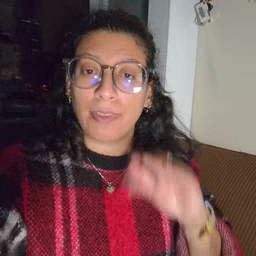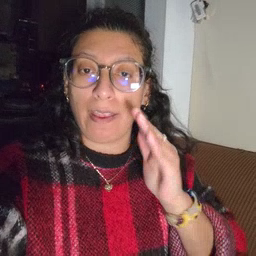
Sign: after